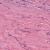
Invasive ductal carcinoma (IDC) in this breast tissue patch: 1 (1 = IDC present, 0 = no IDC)